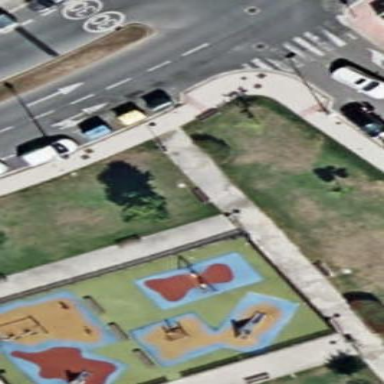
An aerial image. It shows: Playground area for leisure activities on the land.